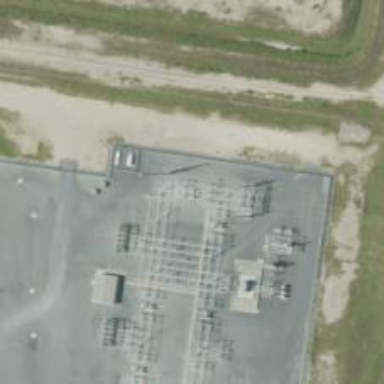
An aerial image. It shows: Switch used for power control.